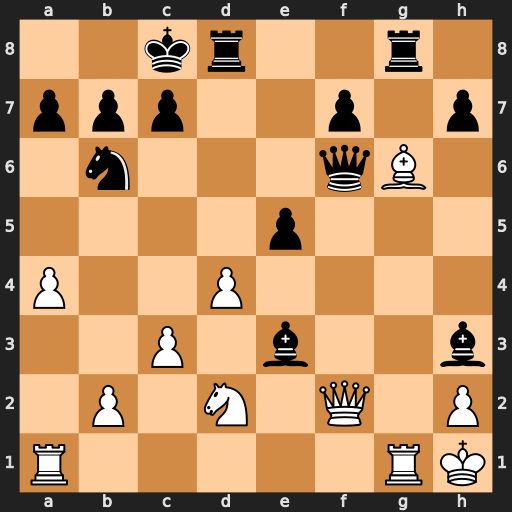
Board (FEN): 2kr2r1/ppp2p1p/1n3qB1/4p3/P2P4/2P1b2b/1P1N1Q1P/R5RK
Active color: w
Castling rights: -
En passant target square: -
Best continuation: Qxf6 hxg6 Qf3 Bxd2 Qxh3+